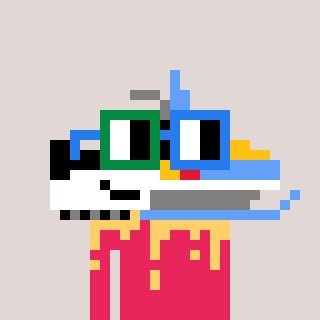
a pixel art character with square green and blue glasses, a snowmobile-shaped head and a redpinkish-colored body on a warm background